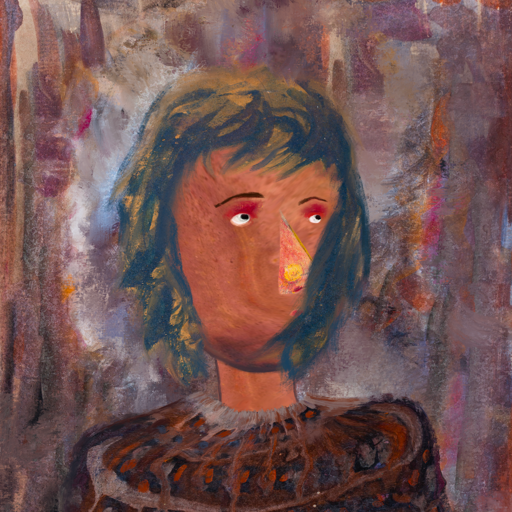
Background: Hypocrite, Head And Neck Side: Mother_And_Son_Mother, Face Side: Irani, Bust: Hypocrite, Hair Side: In_The_Sun, Head Accessory: Blank, Second Necklace: Blank, Necklace: Blank, Baby: Blank